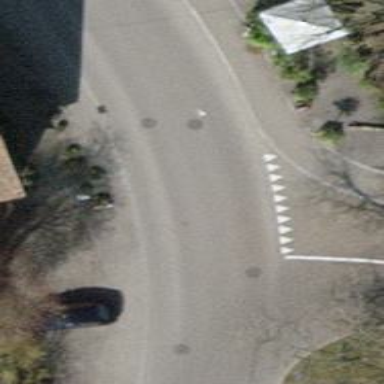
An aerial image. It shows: Tertiary road with asphalt surface and sidewalk on the left.